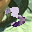
Label: 3